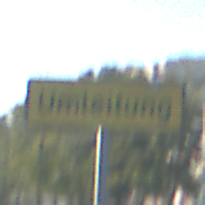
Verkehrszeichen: Umleitungsankuendigung
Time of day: MorningAfternoon
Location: Outdoor (Urban)
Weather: Clear
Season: NotSpecified
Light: Natural